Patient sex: M
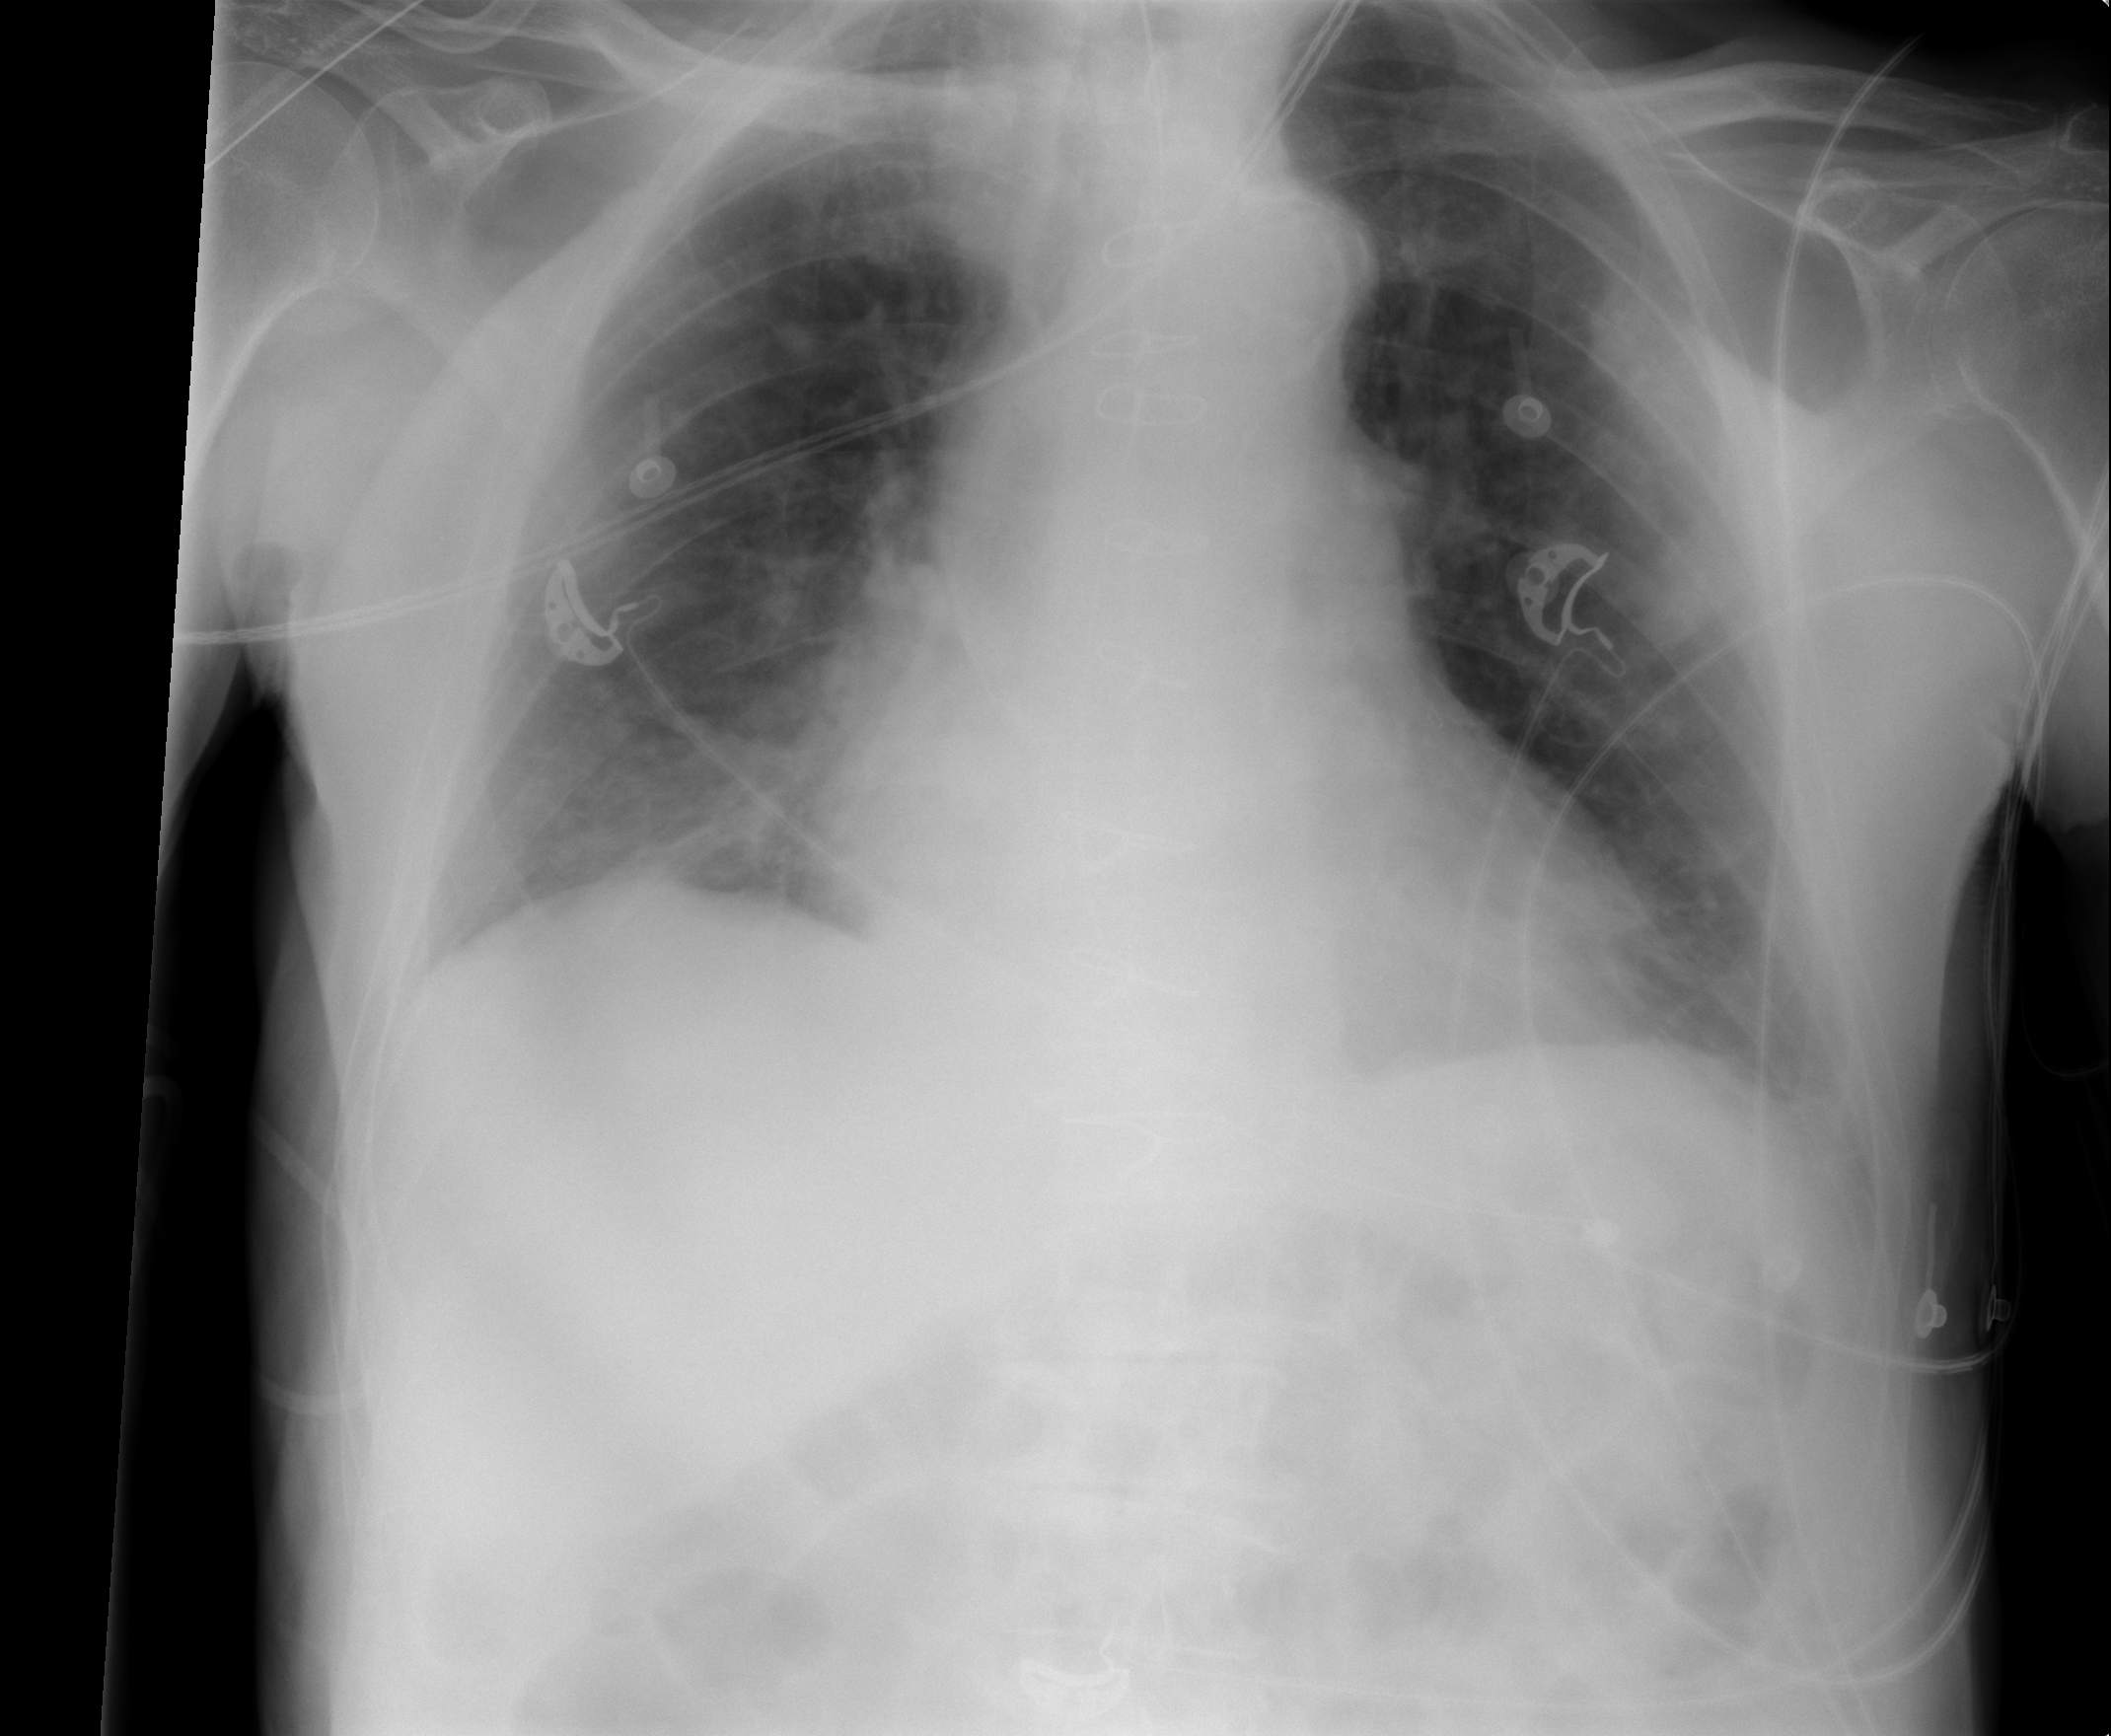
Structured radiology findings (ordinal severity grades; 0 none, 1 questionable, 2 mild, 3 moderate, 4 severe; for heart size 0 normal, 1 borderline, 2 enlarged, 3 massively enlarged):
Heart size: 1
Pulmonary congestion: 1
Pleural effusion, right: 1
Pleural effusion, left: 2
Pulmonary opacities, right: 2
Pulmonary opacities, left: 1
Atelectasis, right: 2
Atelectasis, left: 2